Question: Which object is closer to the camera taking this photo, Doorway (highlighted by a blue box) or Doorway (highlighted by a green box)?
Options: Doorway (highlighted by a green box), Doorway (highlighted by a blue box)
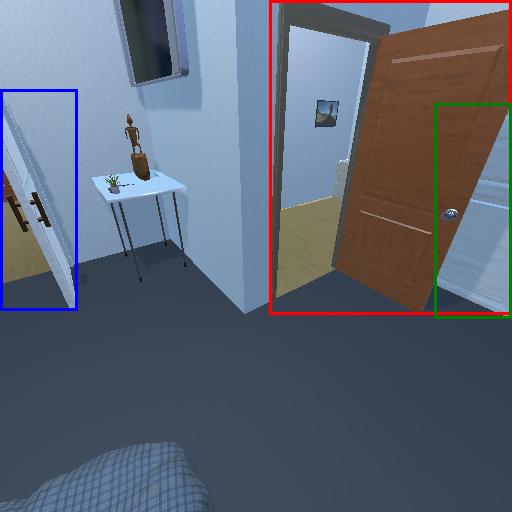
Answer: Doorway (highlighted by a green box)